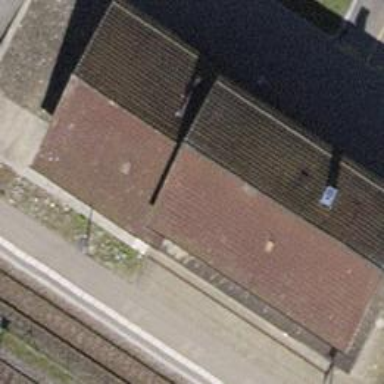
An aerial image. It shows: Railway station.